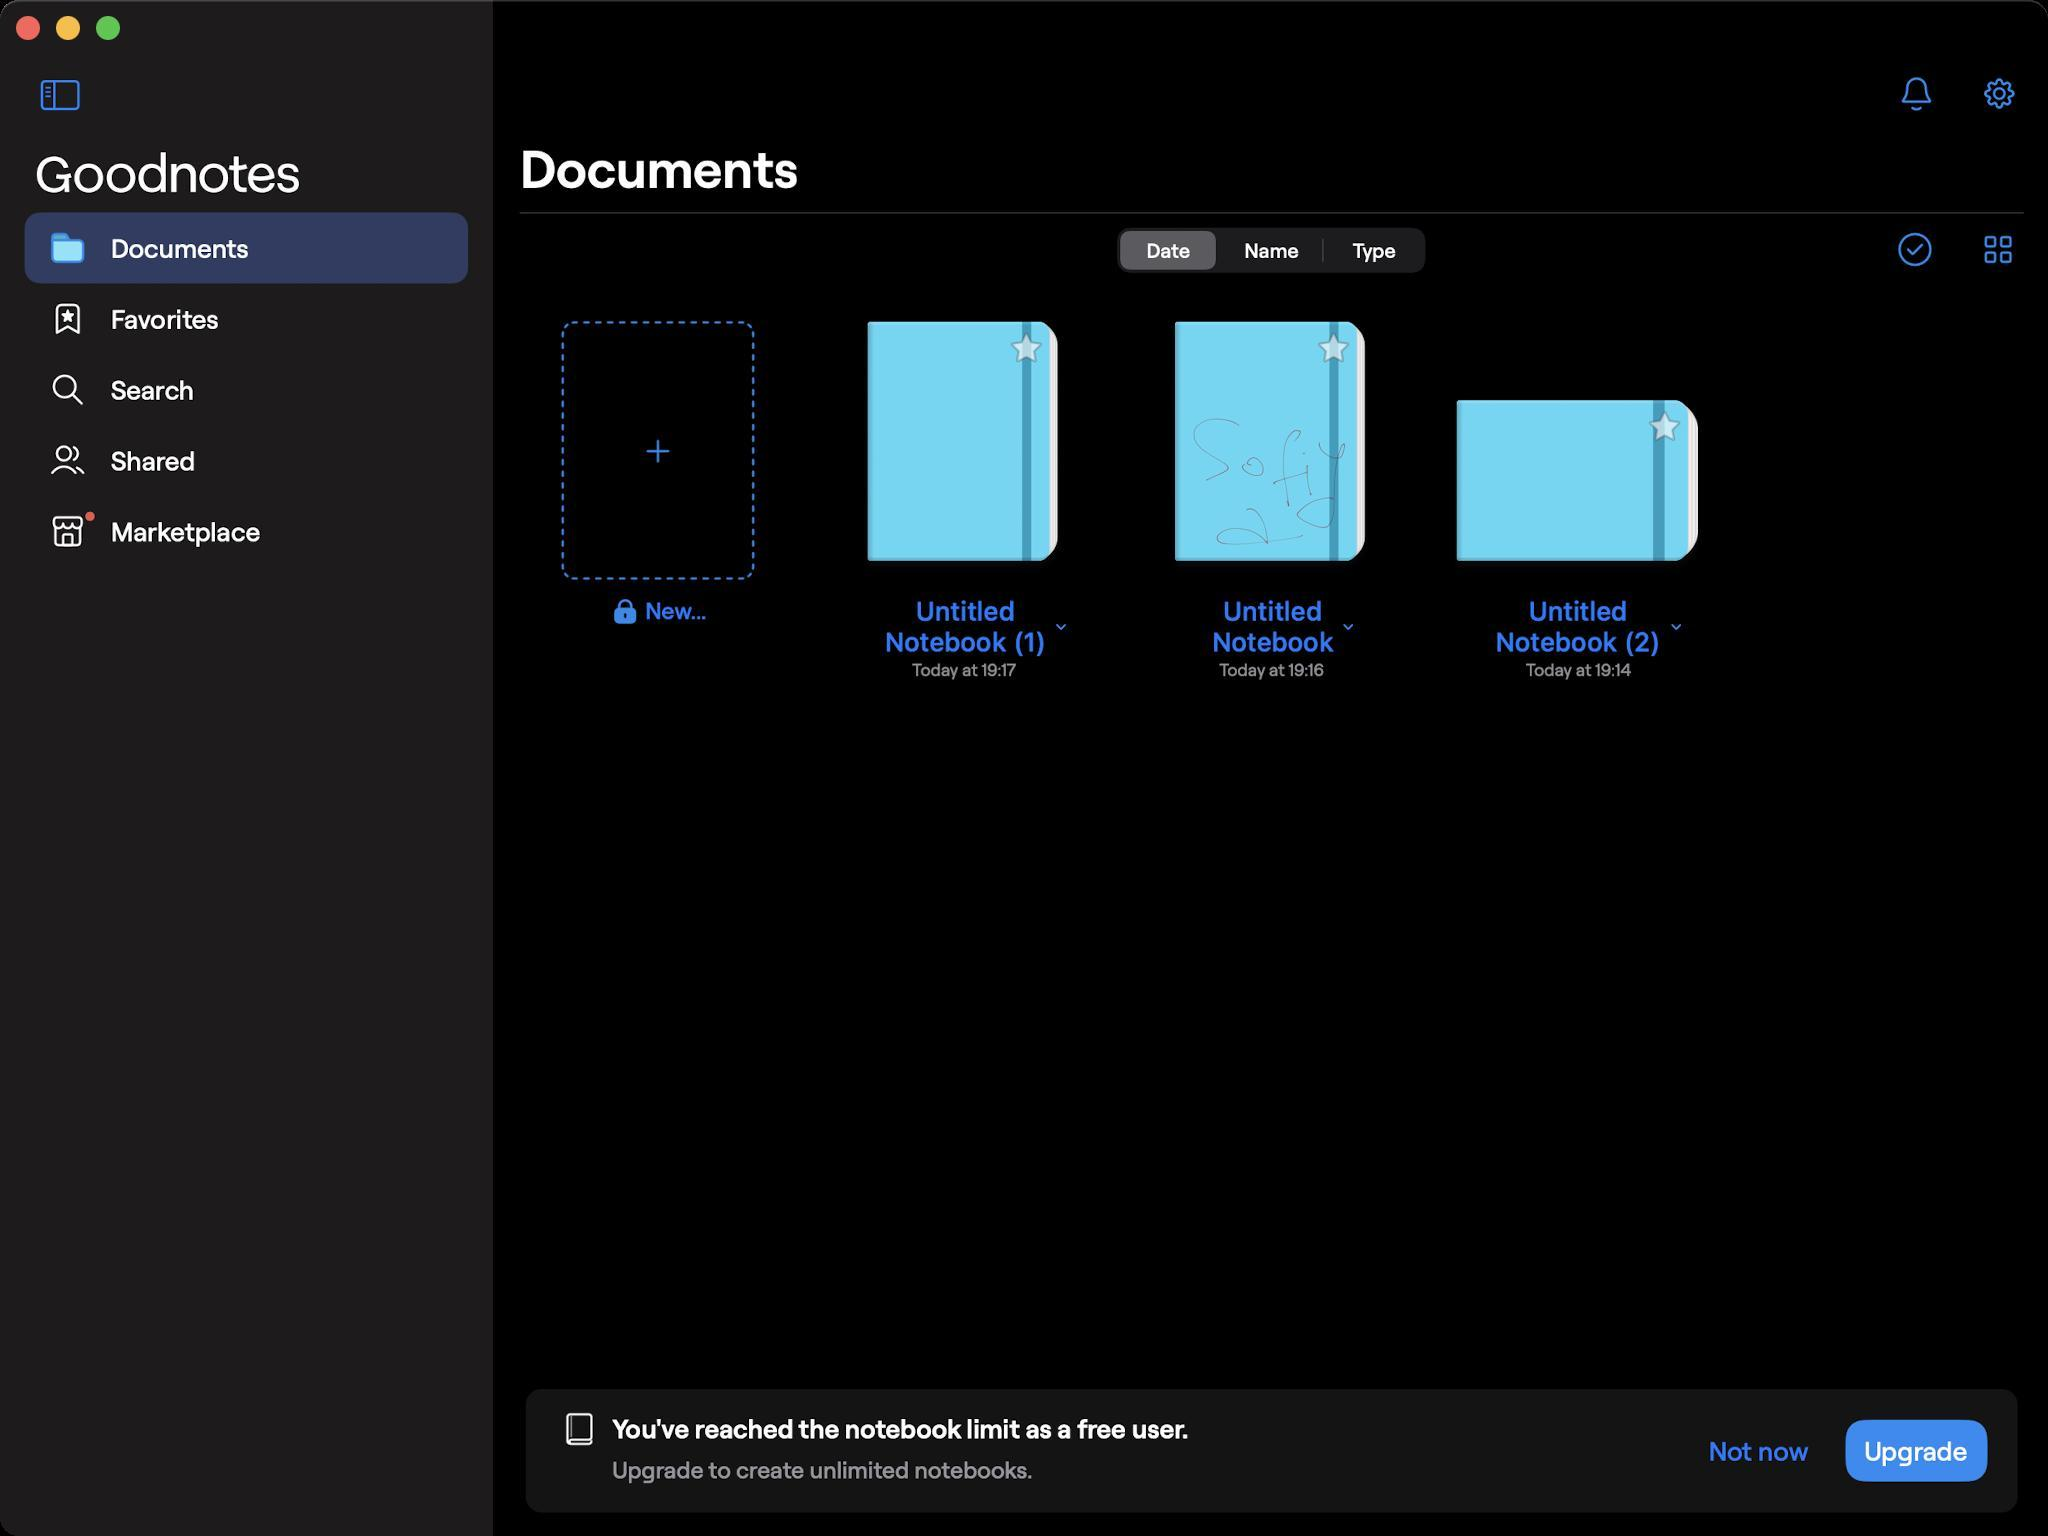
Accessibility tree:
{"name": "Documents", "role": "AXWindow", "description": null, "role_description": "standard window", "value": null, "position": "352.00;95.00", "size": "1024;768", "children": [{"name": null, "role": "AXGroup", "description": null, "role_description": "group", "value": null, "position": "0.00;0.00", "size": "1024;768", "children": [{"name": null, "role": "AXGroup", "description": null, "role_description": "group", "value": null, "position": "0.00;0.00", "size": "1024;28", "children": []}, {"name": null, "role": "AXGroup", "description": null, "role_description": "group", "value": null, "position": "0.00;0.00", "size": "1024;15", "children": []}, {"name": null, "role": "AXGroup", "description": null, "role_description": "group", "value": null, "position": "0.00;0.00", "size": "1024;768", "children": [{"name": null, "role": "AXGroup", "description": null, "role_description": "group", "value": null, "position": "-77.00;0.00", "size": "323;768", "children": [{"name": null, "role": "AXGroup", "description": null, "role_description": "Nav bar", "value": null, "position": "-77.00;27.72", "size": "323;38", "children": [{"name": null, "role": "AXButton", "description": "Hide Sidebar", "role_description": "button", "value": null, "position": "10.01;30.03", "size": "40;34", "children": []}]}, {"name": null, "role": "AXGroup", "description": null, "role_description": "group", "value": null, "position": "-77.00;0.00", "size": "323;768", "children": [{"name": null, "role": "AXGroup", "description": null, "role_description": "group", "value": null, "position": "-77.00;0.00", "size": "323;768", "children": [{"name": null, "role": "AXGroup", "description": null, "role_description": "collection", "value": null, "position": "0.00;66.22", "size": "246;702", "children": [{"name": null, "role": "AXStaticText", "description": "Documents", "role_description": "text", "value": null, "position": "12.32;106.26", "size": "222;35", "children": []}, {"name": null, "role": "AXStaticText", "description": "Favorites", "role_description": "text", "value": null, "position": "12.32;141.68", "size": "222;35", "children": []}, {"name": null, "role": "AXStaticText", "description": "Search", "role_description": "text", "value": null, "position": "12.32;177.10", "size": "222;35", "children": []}, {"name": null, "role": "AXStaticText", "description": "Shared", "role_description": "text", "value": null, "position": "12.32;212.52", "size": "222;35", "children": []}, {"name": null, "role": "AXStaticText", "description": "Marketplace", "role_description": "text", "value": null, "position": "12.32;247.94", "size": "222;35", "children": []}]}]}]}]}, {"name": null, "role": "AXSplitter", "description": null, "role_description": "splitter", "value": 24.060150146484375, "position": "246.40;0.00", "size": "1;768", "children": []}, {"name": null, "role": "AXGroup", "description": null, "role_description": "group", "value": null, "position": "247.56;0.00", "size": "777;768", "children": [{"name": null, "role": "AXGroup", "description": null, "role_description": "Nav bar", "value": null, "position": "247.56;27.72", "size": "777;79", "children": [{"name": null, "role": "AXButton", "description": "Notifications", "role_description": "button", "value": null, "position": "940.56;30.03", "size": "35;34", "children": []}, {"name": null, "role": "AXButton", "description": "Menu", "role_description": "button", "value": null, "position": "982.13;30.03", "size": "33;34", "children": []}, {"name": null, "role": "AXHeading", "description": "Documents", "role_description": "heading", "value": null, "position": "259.88;67.76", "size": "139;33", "children": []}]}, {"name": null, "role": "AXGroup", "description": null, "role_description": "group", "value": null, "position": "247.56;0.00", "size": "777;768", "children": [{"name": null, "role": "AXGroup", "description": null, "role_description": "group", "value": null, "position": "247.56;0.00", "size": "777;768", "children": [{"name": null, "role": "AXGroup", "description": null, "role_description": "collection", "value": null, "position": "247.56;0.00", "size": "777;768", "children": [{"name": null, "role": "AXTabGroup", "description": null, "role_description": "tab group", "value": null, "position": "558.63;113.96", "size": "154;22", "children": [{"name": null, "role": "AXRadioButton", "description": "Date", "role_description": "tab", "value": 1, "position": "558.63;113.96", "size": "51;22", "children": []}, {"name": null, "role": "AXRadioButton", "description": "Name", "role_description": "tab", "value": 0, "position": "610.23;113.96", "size": "51;22", "children": []}, {"name": null, "role": "AXRadioButton", "description": "Type", "role_description": "tab", "value": 0, "position": "661.82;113.96", "size": "51;22", "children": []}]}, {"name": null, "role": "AXGroup", "description": null, "role_description": "group", "value": null, "position": "938.24;113.96", "size": "72;22", "children": [{"name": null, "role": "AXButton", "description": "Select", "role_description": "button", "value": null, "position": "938.24;113.96", "size": "31;22", "children": []}, {"name": null, "role": "AXButton", "description": "List view", "role_description": "button", "value": null, "position": "987.53;113.96", "size": "23;22", "children": []}]}, {"name": null, "role": "AXButton", "description": "New", "role_description": "button", "value": null, "position": "259.88;152.46", "size": "139;208", "children": []}, {"name": null, "role": "AXStaticText", "description": "Document Untitled Notebook (1)", "role_description": "text", "value": null, "position": "413.11;152.46", "size": "139;208", "children": []}, {"name": null, "role": "AXStaticText", "description": "Document Untitled Notebook", "role_description": "text", "value": null, "position": "566.72;152.46", "size": "139;208", "children": []}, {"name": null, "role": "AXStaticText", "description": "Document Untitled Notebook (2)", "role_description": "text", "value": null, "position": "719.95;152.46", "size": "139;208", "children": []}]}]}]}, {"name": null, "role": "AXGroup", "description": null, "role_description": "group", "value": null, "position": "306.08;706.09", "size": "522;38", "children": [{"name": null, "role": "AXStaticText", "description": "You've reached the notebook limit as a free user.", "role_description": "text", "value": null, "position": "306.08;706.09", "size": "522;16", "children": []}, {"name": null, "role": "AXStaticText", "description": "Upgrade to create unlimited notebooks.", "role_description": "text", "value": null, "position": "306.08;725.34", "size": "522;19", "children": []}]}, {"name": null, "role": "AXGroup", "description": null, "role_description": "group", "value": null, "position": "844.31;709.94", "size": "149;31", "children": [{"name": null, "role": "AXButton", "description": "Not now", "role_description": "button", "value": null, "position": "844.31;709.94", "size": "71;31", "children": []}, {"name": null, "role": "AXButton", "description": "Upgrade", "role_description": "button", "value": null, "position": "922.85;709.94", "size": "71;31", "children": []}]}]}]}]}, {"name": null, "role": "AXButton", "description": null, "role_description": "close button", "value": null, "position": "7.00;6.00", "size": "14;16", "children": []}, {"name": null, "role": "AXButton", "description": null, "role_description": "full screen button", "value": null, "position": "47.00;6.00", "size": "14;16", "children": [{"name": null, "role": "AXGroup", "description": null, "role_description": "group", "value": null, "position": "47.00;6.00", "size": "14;16", "children": [{"name": null, "role": "AXGroup", "description": null, "role_description": "group", "value": null, "position": "47.00;6.00", "size": "14;16", "children": []}]}]}, {"name": null, "role": "AXButton", "description": null, "role_description": "minimize button", "value": null, "position": "27.00;6.00", "size": "14;16", "children": []}]}